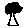
Label: tree